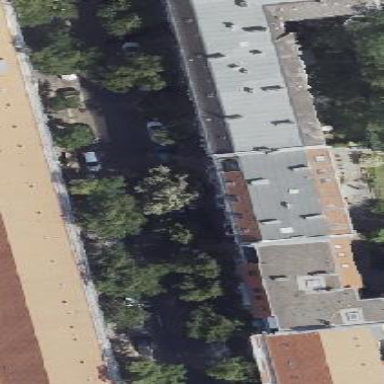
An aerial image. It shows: Building consisting of apartments with double saltbox roof shape.